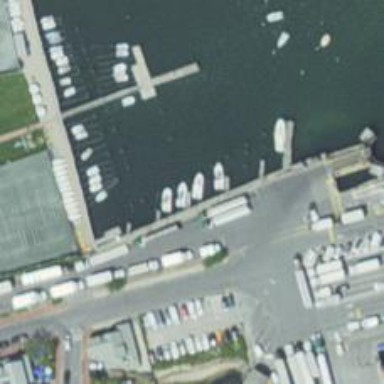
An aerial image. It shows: Man-made pier.